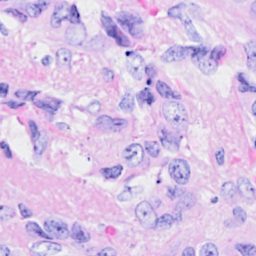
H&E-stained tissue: Breast